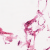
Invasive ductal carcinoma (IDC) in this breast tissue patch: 0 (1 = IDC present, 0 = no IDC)